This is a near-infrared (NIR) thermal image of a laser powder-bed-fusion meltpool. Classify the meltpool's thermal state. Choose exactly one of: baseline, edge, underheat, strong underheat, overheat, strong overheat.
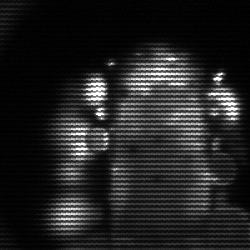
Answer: strong underheat